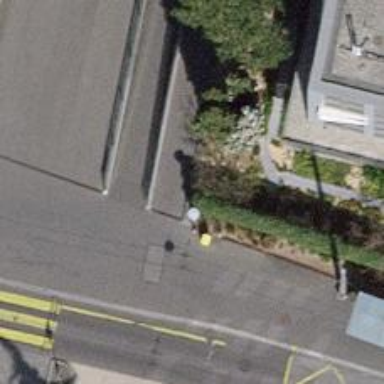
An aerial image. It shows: Post box is visible.